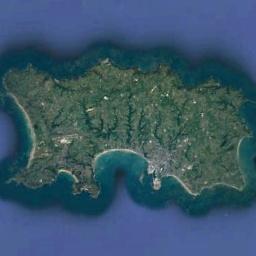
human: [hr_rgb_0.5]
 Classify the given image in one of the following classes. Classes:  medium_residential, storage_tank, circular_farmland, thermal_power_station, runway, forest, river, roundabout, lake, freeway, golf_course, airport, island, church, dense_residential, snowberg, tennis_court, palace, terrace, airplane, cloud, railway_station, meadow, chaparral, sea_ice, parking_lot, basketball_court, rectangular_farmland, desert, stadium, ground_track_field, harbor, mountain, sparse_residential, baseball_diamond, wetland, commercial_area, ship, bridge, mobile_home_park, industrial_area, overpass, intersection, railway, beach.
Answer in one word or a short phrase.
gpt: island